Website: lowes
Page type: stored-credit-cards
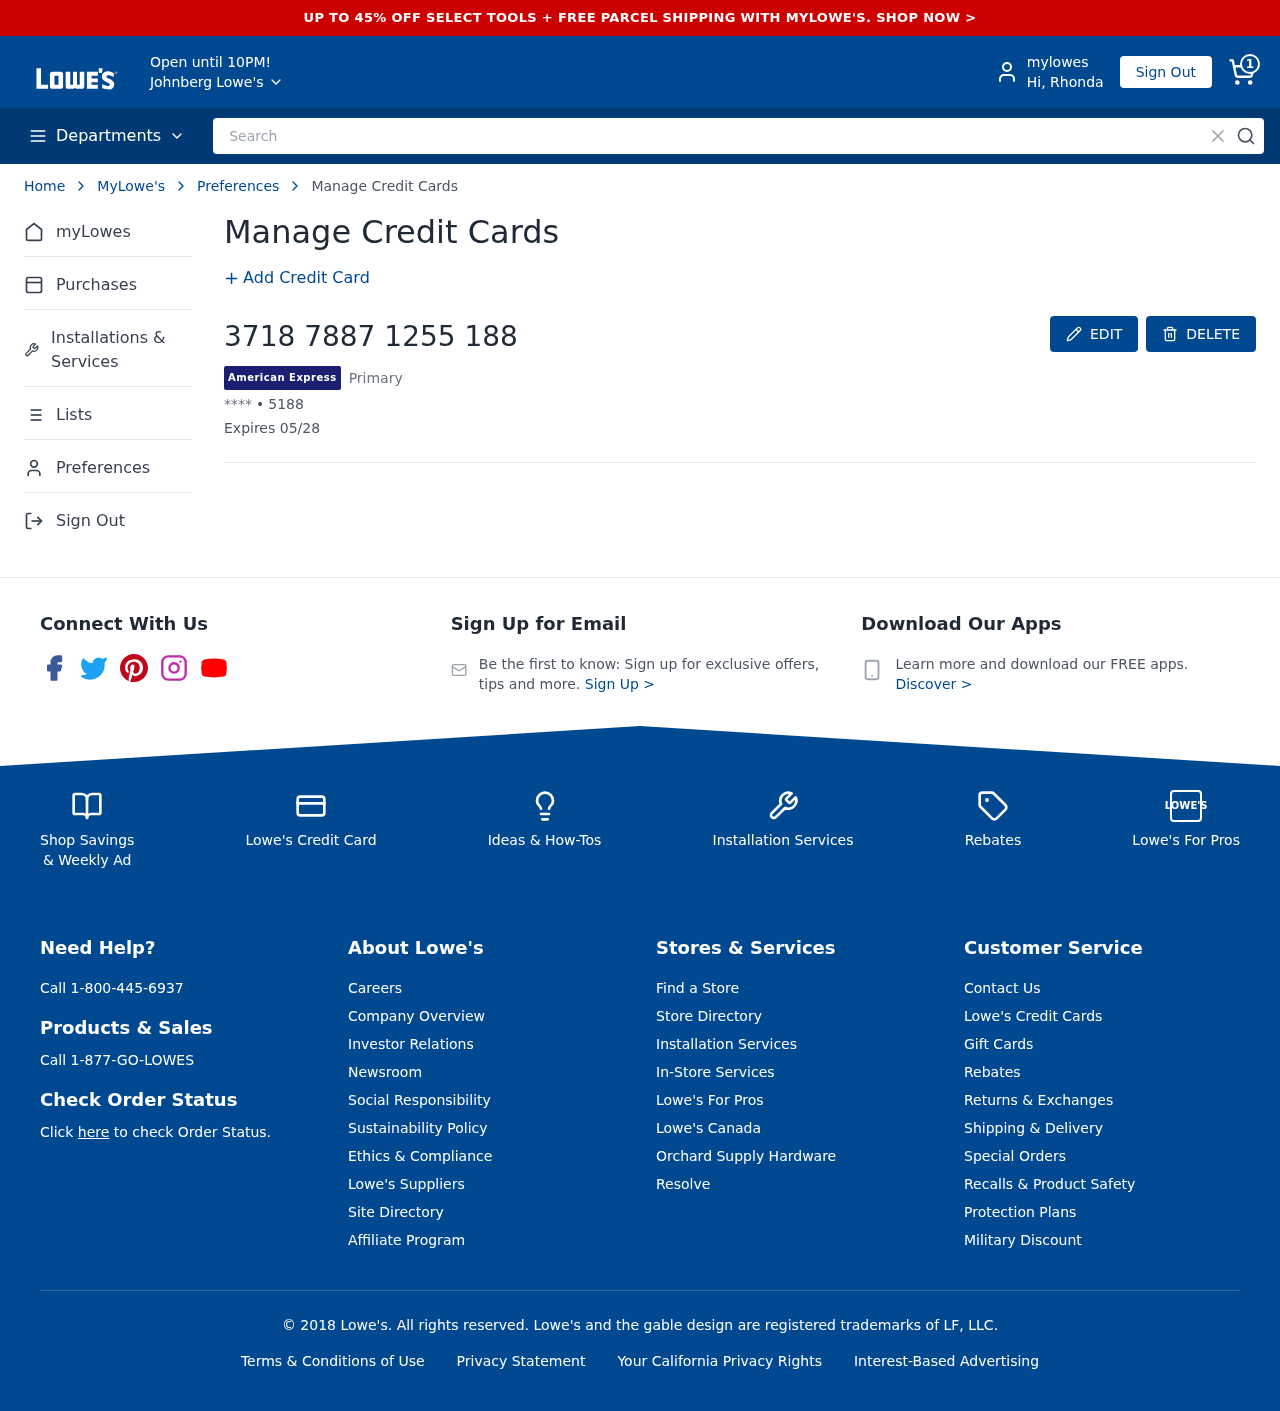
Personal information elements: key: PII_CARD_EXPIRY
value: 05/28
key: PII_CARD_LAST4
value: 5188
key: PII_CARD_NUMBER
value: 3718 7887 1255 188
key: PII_CARD_TYPE
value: American Express
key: PII_CITY
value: Johnberg
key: PII_FIRSTNAME
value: Rhonda
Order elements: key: ORDER_NUM_ITEMS
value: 1
Search elements: key: HEADER_SEARCH
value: Search